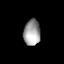
Tissue: prostate
Cell type: Fibroblasts
Senescence score: 0.6988
Nuclear area (px): 420
Mean DAPI intensity: 159.748